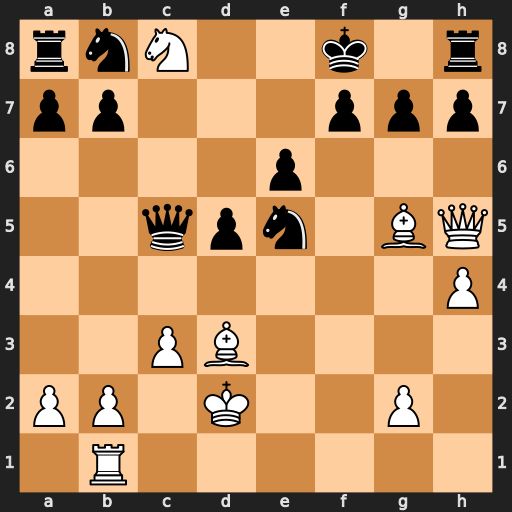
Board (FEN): rnN2k1r/pp3ppp/4p3/2qpn1BQ/7P/2PB4/PP1K2P1/1R6
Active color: w
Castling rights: -
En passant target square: -
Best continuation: Be7+ Qxe7 Nxe7